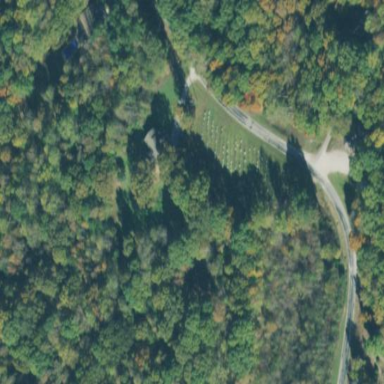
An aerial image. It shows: Cemetery.